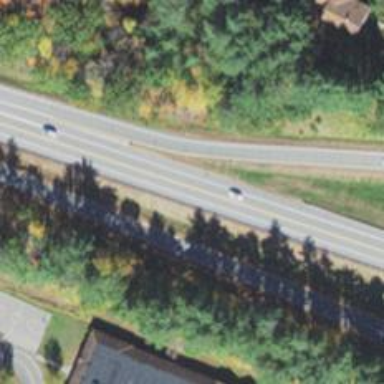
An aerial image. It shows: Asphalt trunk highway classified as expressway.